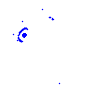
Particle: proton